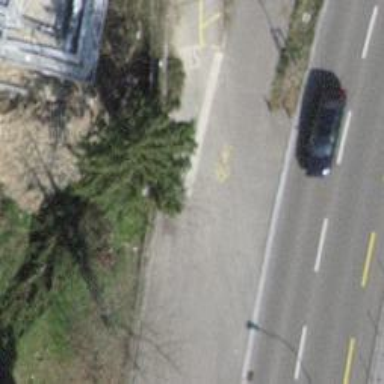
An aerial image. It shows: Unmarked crossing with traffic calming table on the road.